Aerial crown-view tile of a tropical tree (Barro Colorado Island, Panama), acquired 20250512:
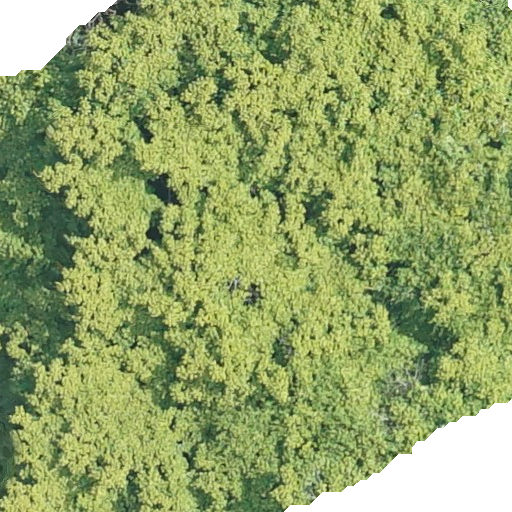
Species: Tachigali panamensis
GBIF accepted scientific name: Tachigali panamensis
Crown area: 488.603 m²